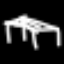
Label: bed